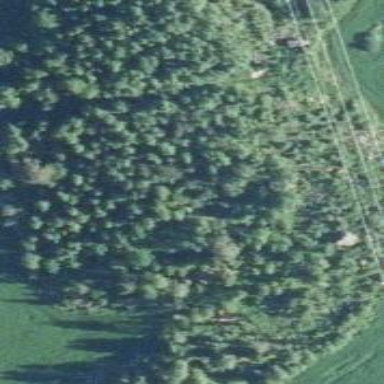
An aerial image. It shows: Forest area predominantly covered with needle-leaved trees.